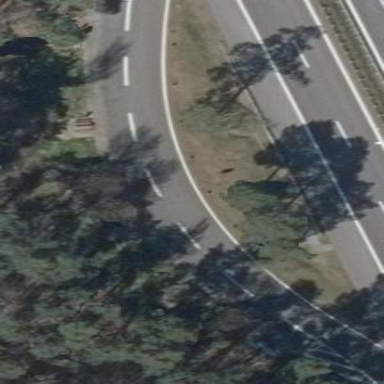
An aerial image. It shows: Rest area on the road.